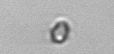
Label: nanoplankton_mix